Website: bh-photo
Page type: store-pickup
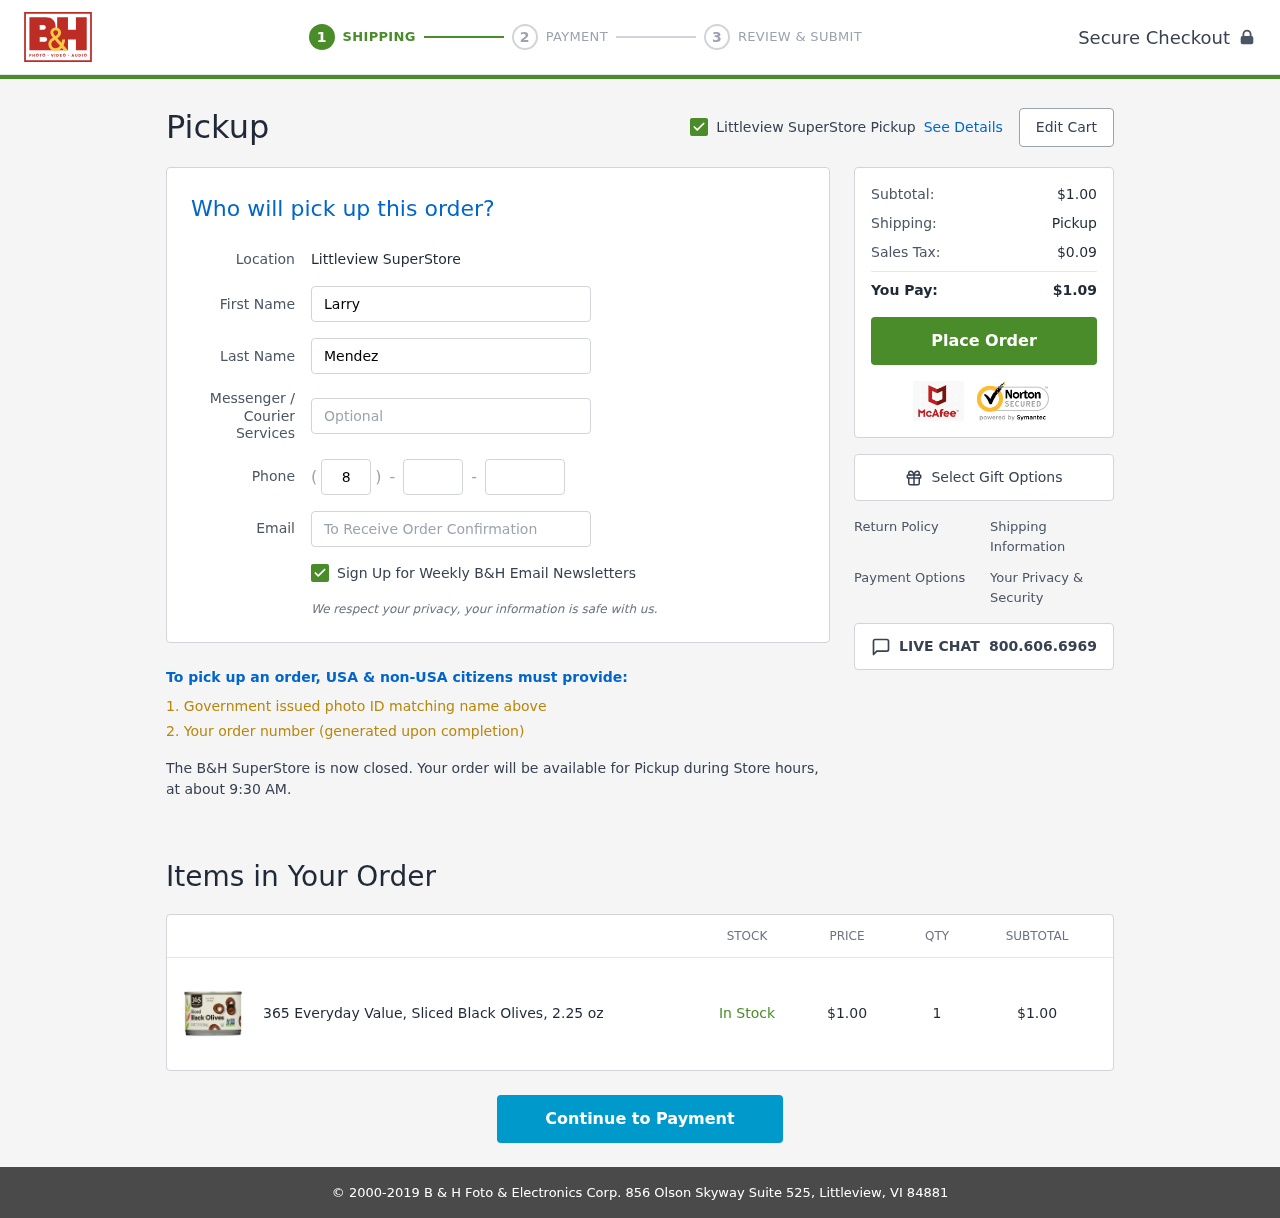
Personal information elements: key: PII_EMAIL
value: larrymendez@hotmail.com
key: PII_FIRSTNAME
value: Larry
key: PII_LASTNAME
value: Mendez
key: PII_LOCATION1_CITY
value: Littleview SuperStore Pickup
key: PII_LOCATION1_CITY
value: Littleview SuperStore
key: PII_PHONE_AREA
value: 827
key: PII_PHONE_PREFIX
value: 776
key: PII_PHONE_SUFFIX
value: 6917
Product elements: key: PRODUCT1_NAME
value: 365 Everyday Value, Sliced Black Olives, 2.25 oz
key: PRODUCT1_PRICE
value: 1
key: PRODUCT1_QUANTITY
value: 1
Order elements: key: ORDER_SUBTOTAL
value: $1.00
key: ORDER_TAX
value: $0.09
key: ORDER_TOTAL
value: $1.09